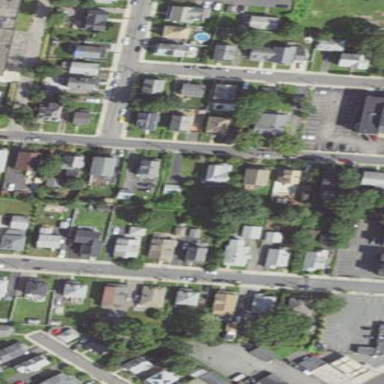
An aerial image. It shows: Sidewalk.